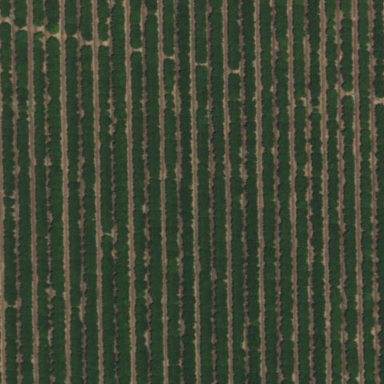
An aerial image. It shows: Orchard.